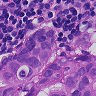
Metastatic tissue present: yes